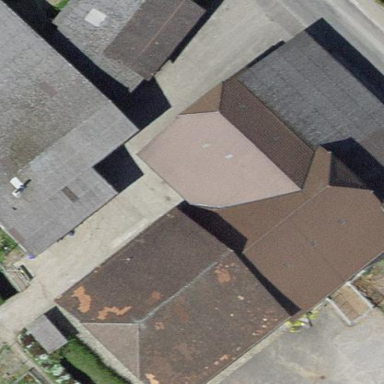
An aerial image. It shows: Farm building.